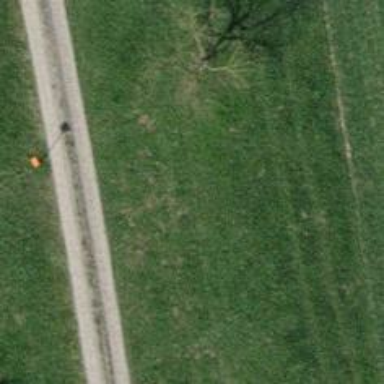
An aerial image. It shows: Aerial marker.